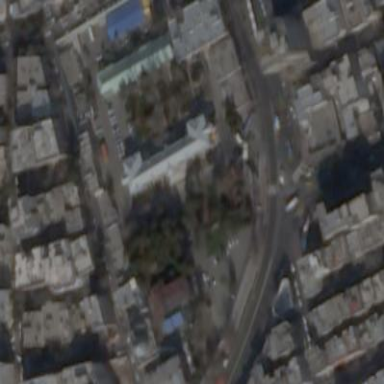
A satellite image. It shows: Healthcare facility identified as hospital.